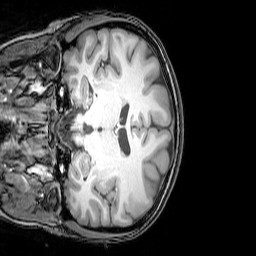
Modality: T1w
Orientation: coronal
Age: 26
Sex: female
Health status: healthy
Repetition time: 0.081 s
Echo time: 0.037 s